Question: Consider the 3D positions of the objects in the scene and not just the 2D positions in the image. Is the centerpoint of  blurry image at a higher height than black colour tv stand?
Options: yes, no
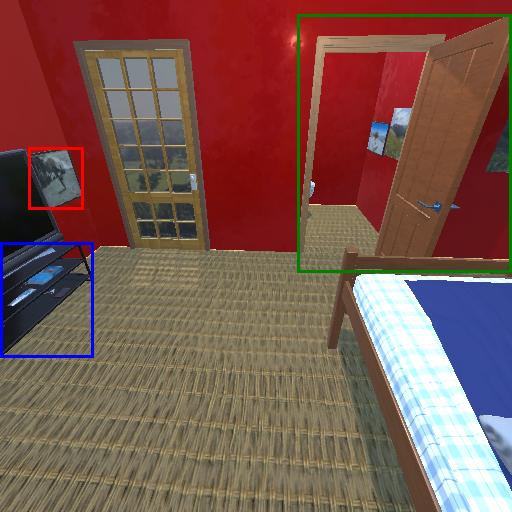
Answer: yes